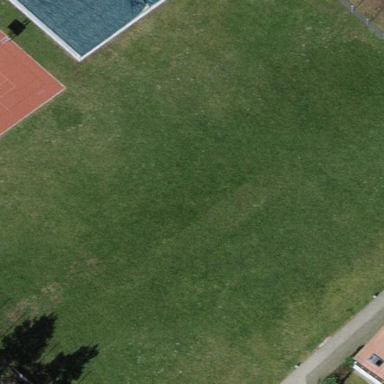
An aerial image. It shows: Grass pitch used for soccer.